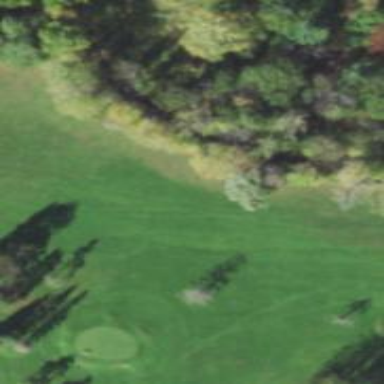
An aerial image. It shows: View of golf hole.